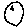
Label: moon